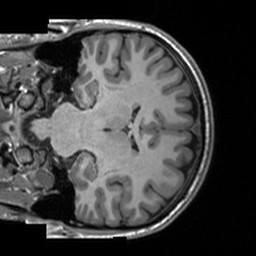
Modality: T1w
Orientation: coronal
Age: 25
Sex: female
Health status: healthy
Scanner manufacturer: siemens
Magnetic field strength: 3 T
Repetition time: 2 s
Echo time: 0.00203 s